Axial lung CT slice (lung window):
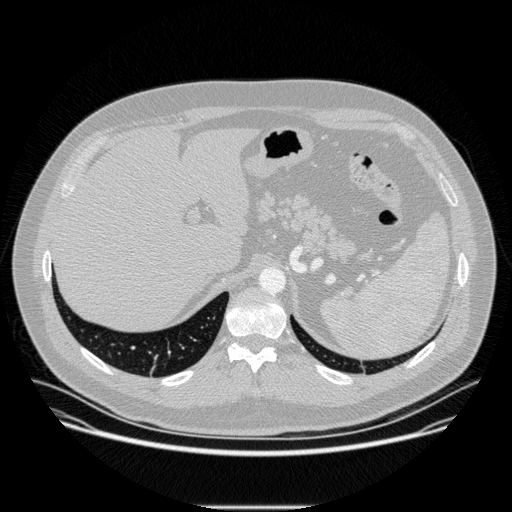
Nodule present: no